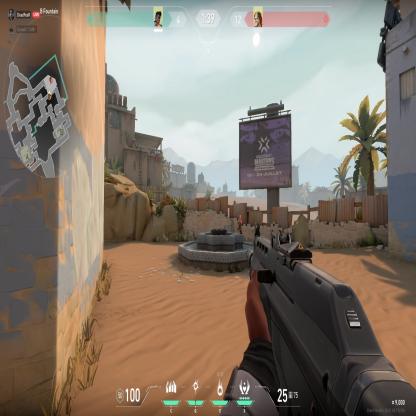
Label: enemy